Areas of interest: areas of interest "Jiulong Driving School (Branch)"
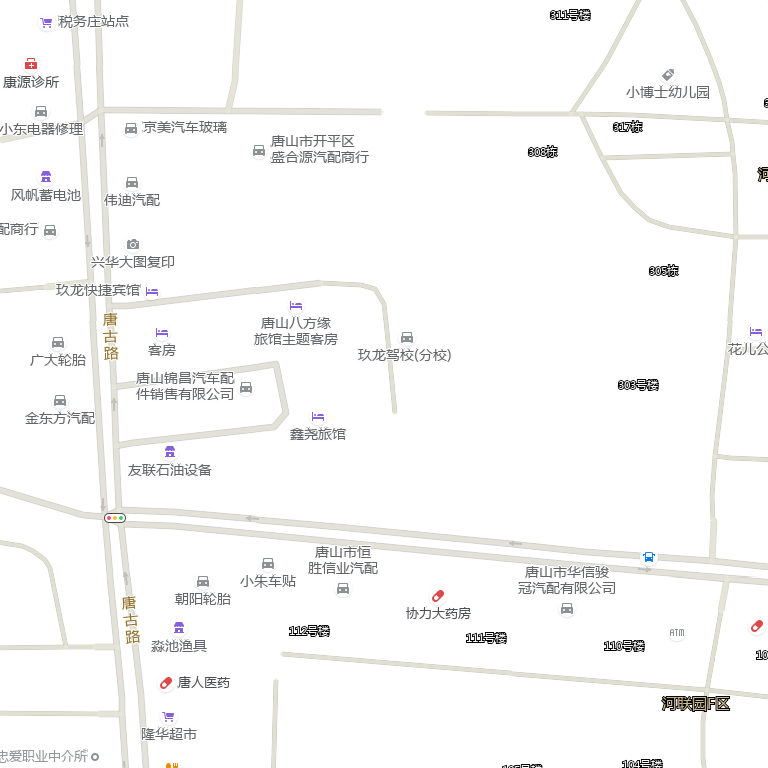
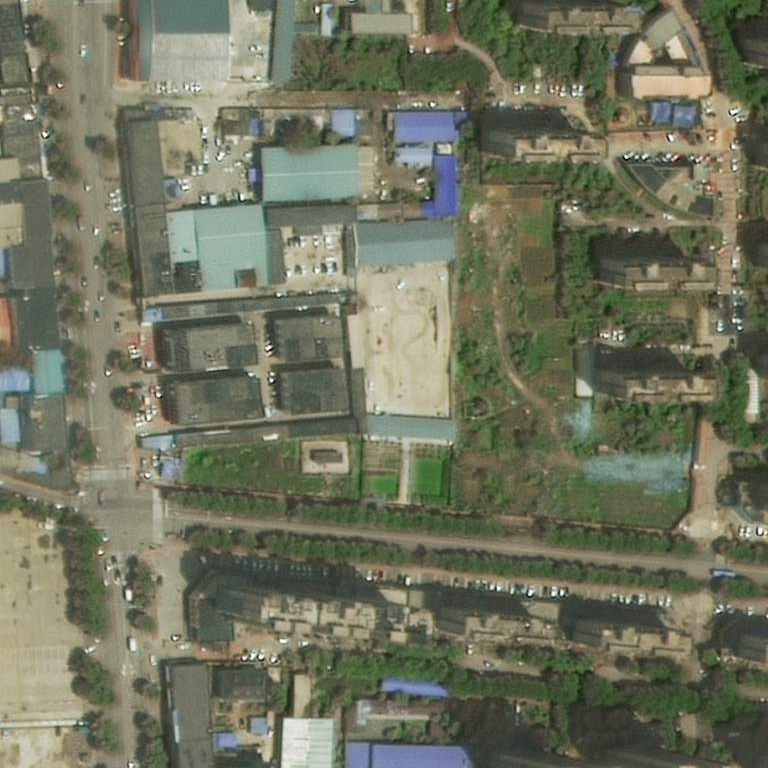